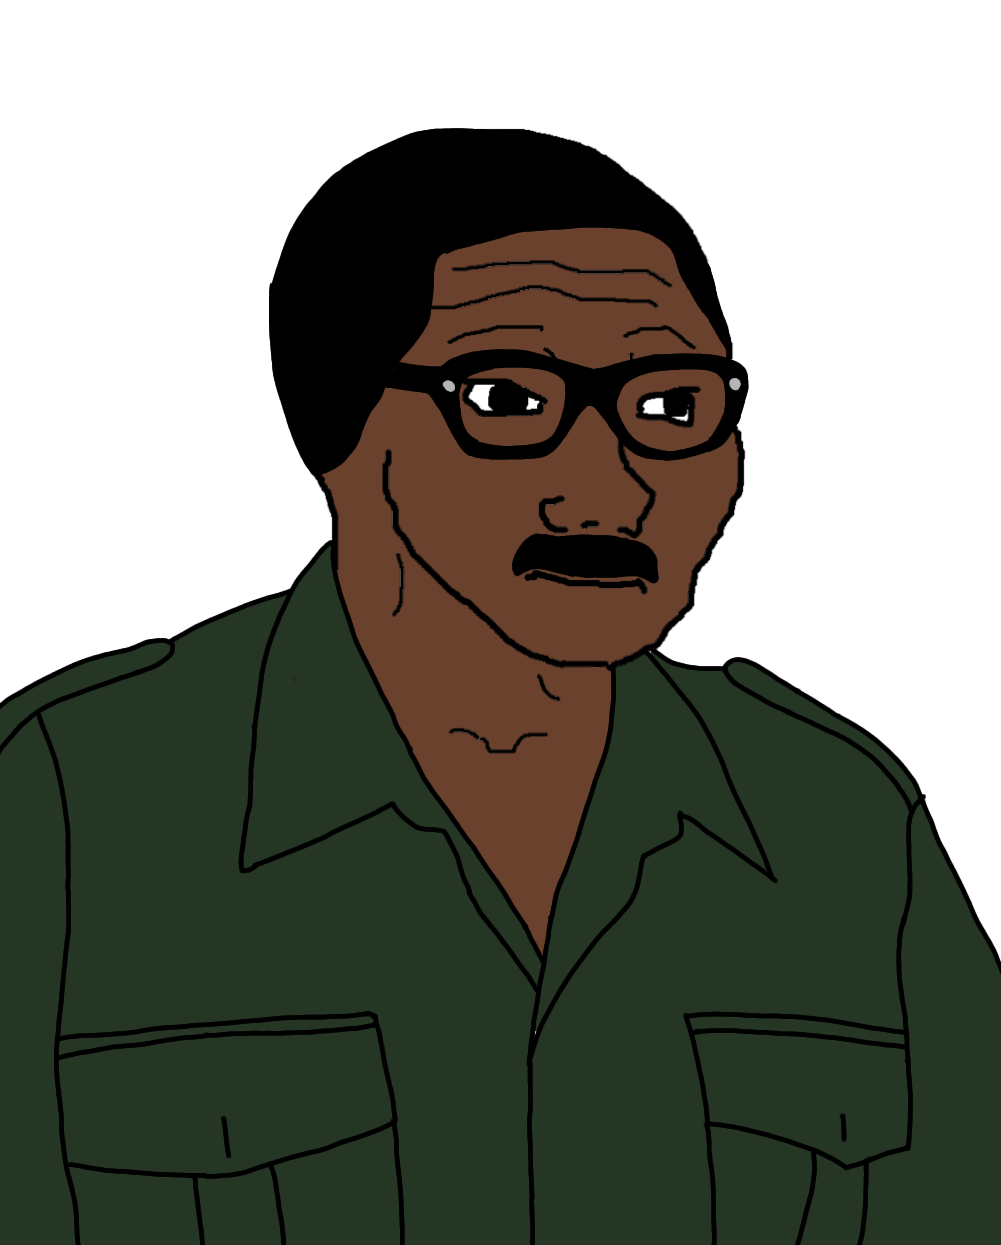
Label: 5_Blackjak